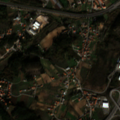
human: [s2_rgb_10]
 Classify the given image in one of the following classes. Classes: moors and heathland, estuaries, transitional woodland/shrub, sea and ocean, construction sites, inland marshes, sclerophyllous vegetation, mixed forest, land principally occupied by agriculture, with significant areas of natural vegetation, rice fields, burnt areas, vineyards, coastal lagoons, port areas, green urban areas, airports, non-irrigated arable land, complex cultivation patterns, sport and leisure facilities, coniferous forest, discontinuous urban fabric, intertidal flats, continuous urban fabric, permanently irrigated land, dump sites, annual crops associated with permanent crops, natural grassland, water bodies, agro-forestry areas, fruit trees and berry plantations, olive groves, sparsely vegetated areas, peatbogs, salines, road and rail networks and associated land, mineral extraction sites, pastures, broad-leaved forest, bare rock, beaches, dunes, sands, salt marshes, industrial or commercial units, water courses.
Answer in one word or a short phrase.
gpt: discontinuous urban fabric, industrial or commercial units, complex cultivation patterns, land principally occupied by agriculture, with significant areas of natural vegetation, coniferous forest